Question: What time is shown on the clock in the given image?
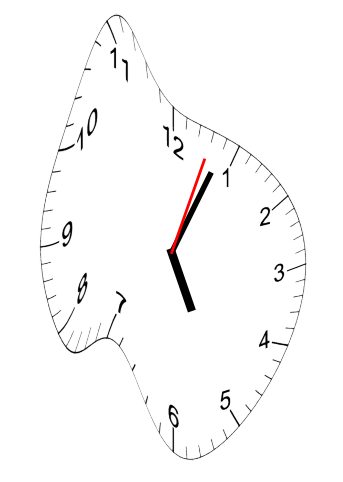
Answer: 05:04:03